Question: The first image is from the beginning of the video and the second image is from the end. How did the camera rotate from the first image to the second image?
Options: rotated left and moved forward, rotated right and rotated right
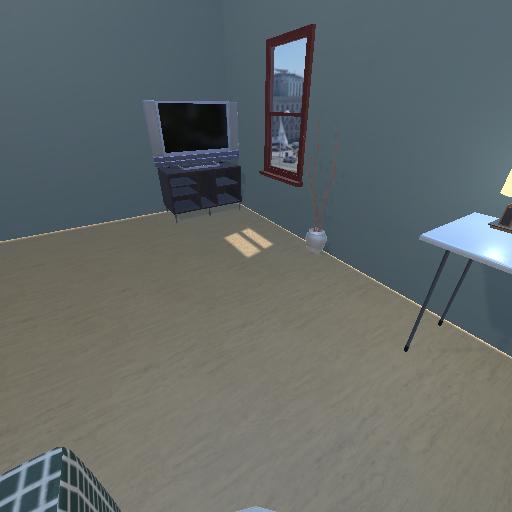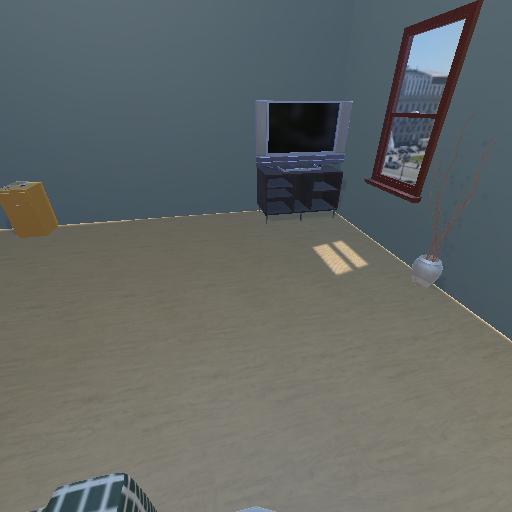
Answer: rotated left and moved forward